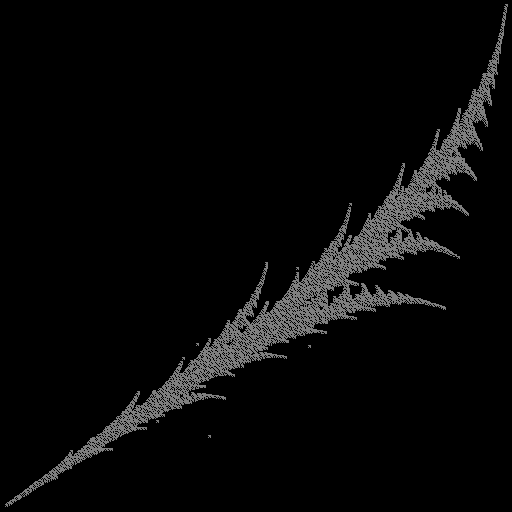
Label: umbrellafern